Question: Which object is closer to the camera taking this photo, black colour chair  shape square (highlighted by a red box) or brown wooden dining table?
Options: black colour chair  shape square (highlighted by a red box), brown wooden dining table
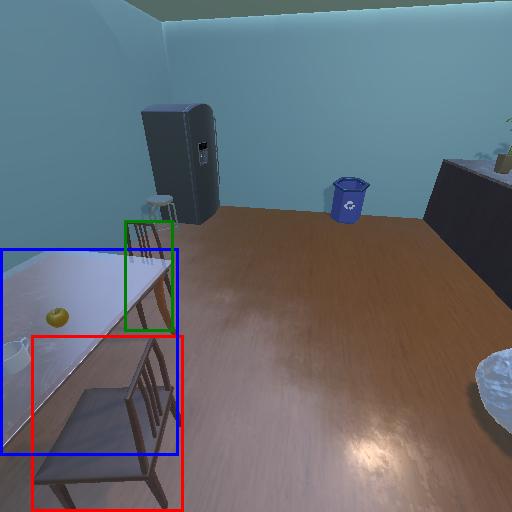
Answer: black colour chair  shape square (highlighted by a red box)